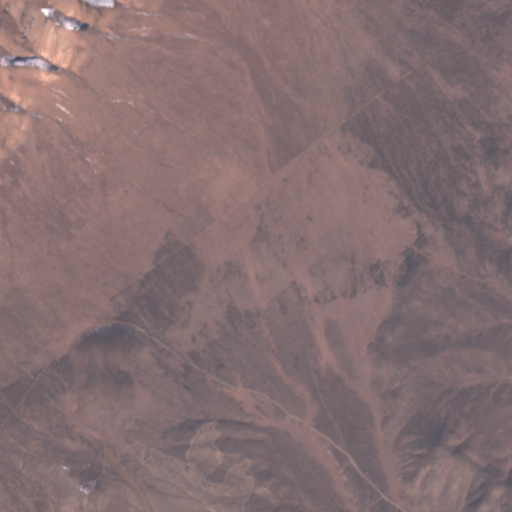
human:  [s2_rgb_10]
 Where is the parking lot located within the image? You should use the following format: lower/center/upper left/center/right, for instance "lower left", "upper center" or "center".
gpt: There is no parking lot in the image.